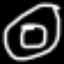
Label: donut